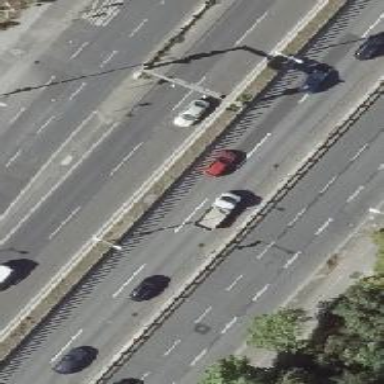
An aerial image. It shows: Asphalt motorway.